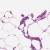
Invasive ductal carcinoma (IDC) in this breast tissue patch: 0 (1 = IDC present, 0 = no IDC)